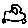
Label: car